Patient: sex M, age 46
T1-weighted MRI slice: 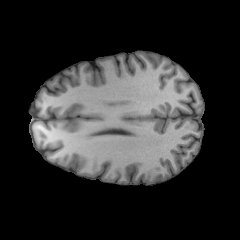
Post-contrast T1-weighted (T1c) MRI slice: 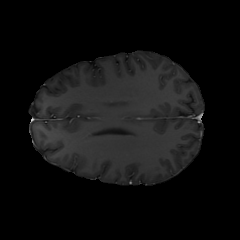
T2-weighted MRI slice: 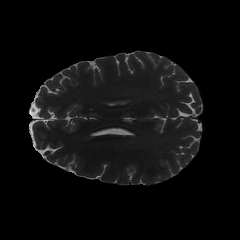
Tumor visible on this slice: no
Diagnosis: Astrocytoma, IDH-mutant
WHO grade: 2